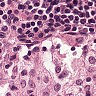
Metastatic tissue present: no